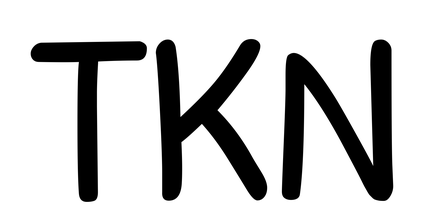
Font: PatrickHand-Regular